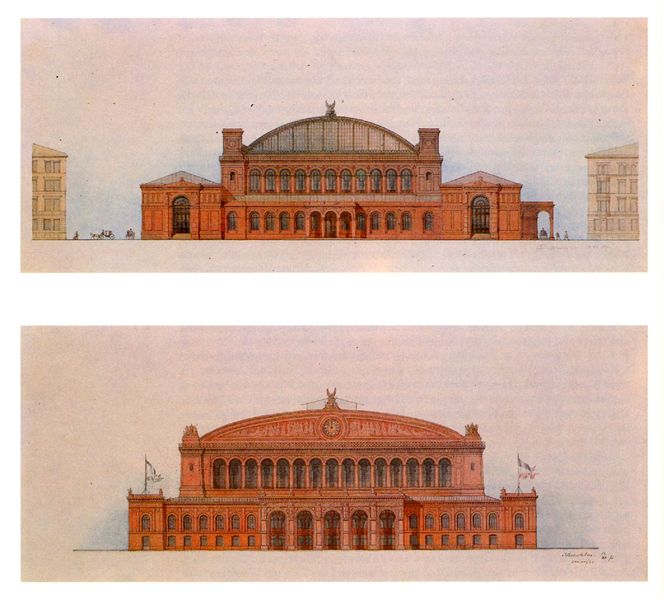
Titel: Projekt für den Anhalter Bahnhof in Berlin, Stufe B und D
Künstler: Franz Heinrich Schwechten
Schlagwörter: himmel, menschen, braun, fenster, frankreich, glas, paris, säule, zeichnung, gebäude, rot, architektur, stein, häuser, front, modell, ansicht, bogen, fahnen, fassade, fahne, flagge, graphik, backstein, kutsche, industrie, kuppel, symmetrie, inschrift, uhr, tor, halle, bögen, eingang, arkade, gewölbe, druck, bahnhof, entwurf, arkaden, portal, ziegeln, risalit, schloß, rundbögen, flaggen, bau, geschoss, aufriss, profanbau, entuwrf, arkarde, gare, bremen, hamburg, stuttgart, kultur, ähnlichkeit, bahnhofsuhr, architekturzeichnungen